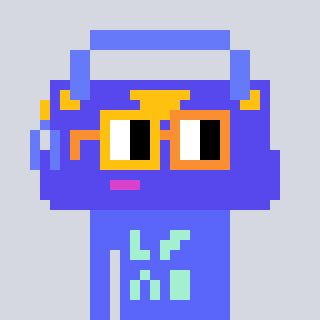
a pixel art character with square yellow and orange glasses, a bag-shaped head and a purple-colored body on a cool background